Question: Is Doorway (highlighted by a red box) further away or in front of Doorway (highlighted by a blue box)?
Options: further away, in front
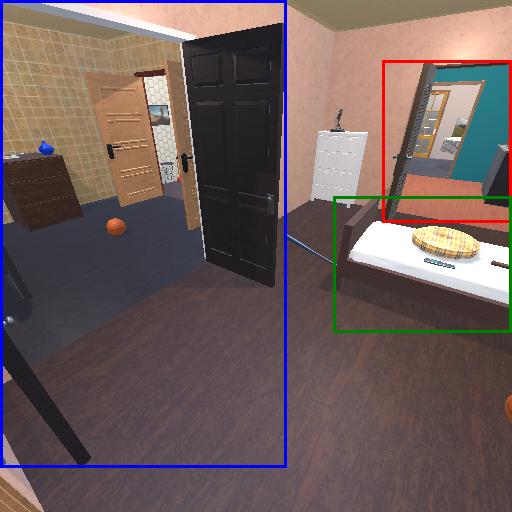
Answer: further away